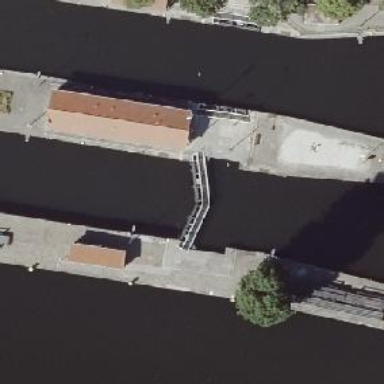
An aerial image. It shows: Lock gate along waterway.